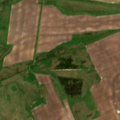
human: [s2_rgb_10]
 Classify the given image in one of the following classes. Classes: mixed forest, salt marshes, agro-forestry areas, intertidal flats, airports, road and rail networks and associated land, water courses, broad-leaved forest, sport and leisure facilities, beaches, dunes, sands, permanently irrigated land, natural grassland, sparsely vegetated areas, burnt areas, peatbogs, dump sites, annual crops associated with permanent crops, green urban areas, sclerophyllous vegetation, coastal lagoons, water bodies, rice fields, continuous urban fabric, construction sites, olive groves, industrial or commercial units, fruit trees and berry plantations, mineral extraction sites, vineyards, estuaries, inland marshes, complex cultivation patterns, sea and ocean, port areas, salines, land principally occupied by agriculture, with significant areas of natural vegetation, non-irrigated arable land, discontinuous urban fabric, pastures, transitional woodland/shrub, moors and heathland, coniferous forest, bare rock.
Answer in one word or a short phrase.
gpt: non-irrigated arable land, pastures, natural grassland